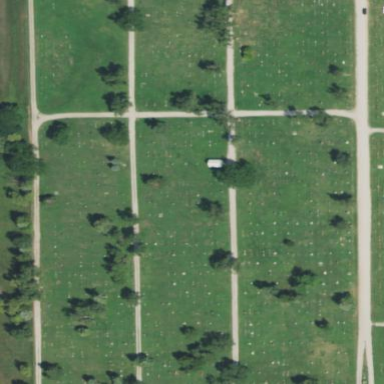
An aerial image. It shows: Cemetery.